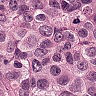
Metastatic tissue present: yes